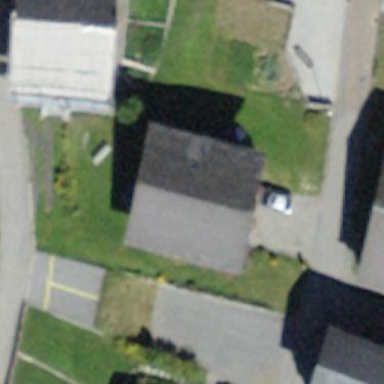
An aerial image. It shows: Detached building.